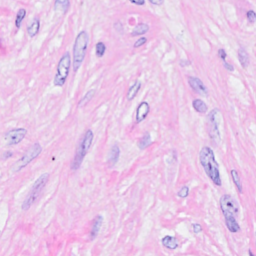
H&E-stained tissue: Breast